Aerial crown-view tile of a tropical tree (Barro Colorado Island, Panama), acquired 20250915:
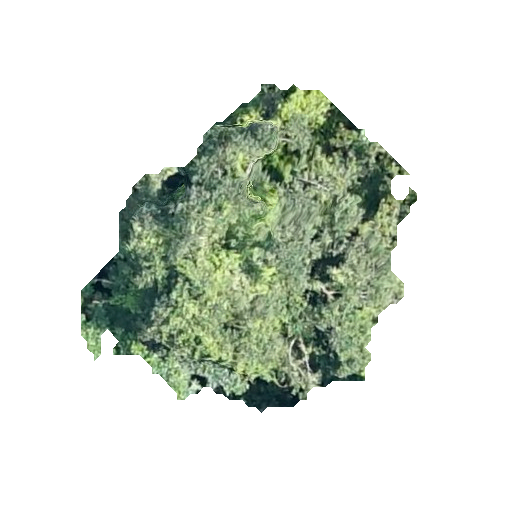
Species: Astronium graveolens
GBIF accepted scientific name: Astronium graveolens
Crown area: 103.086 m²